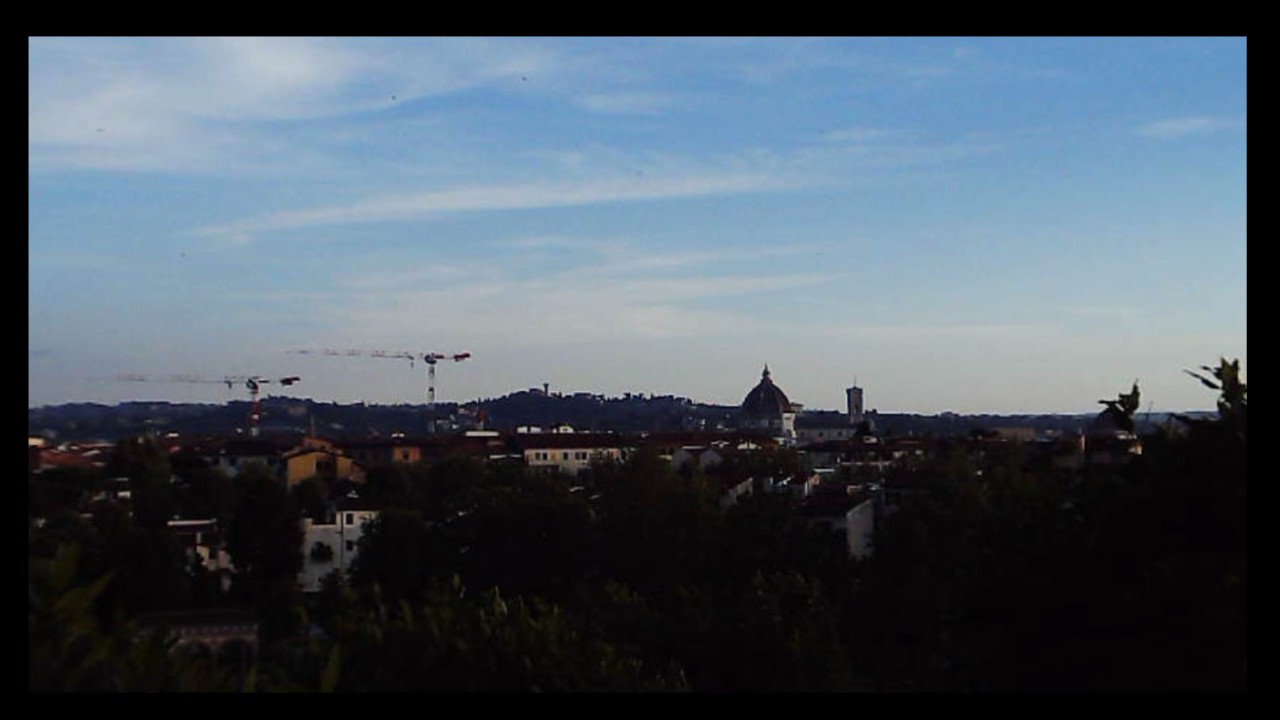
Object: Betafpv air75